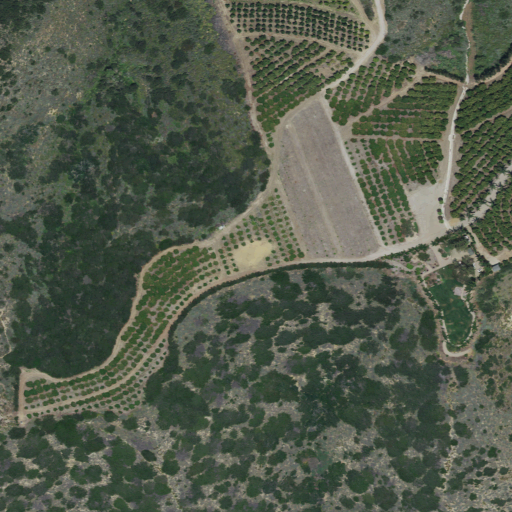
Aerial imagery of ridge(s) in California named Camarillo Hills containing shrub, evergreen forest, mixed forest, and open development